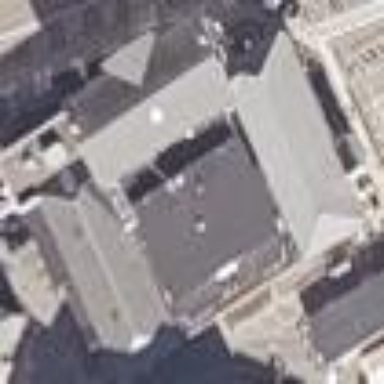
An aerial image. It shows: Building.